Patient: sex M, age 76
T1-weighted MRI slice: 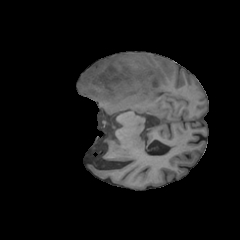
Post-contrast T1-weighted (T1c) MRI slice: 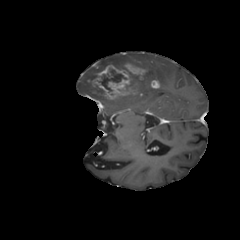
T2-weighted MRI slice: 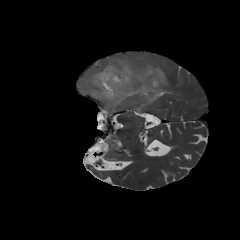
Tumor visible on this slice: yes
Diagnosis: Glioblastoma, IDH-wildtype
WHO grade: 4